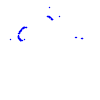
Particle: proton